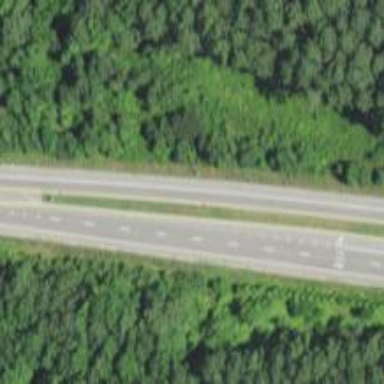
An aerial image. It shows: Trunk highway with expressway features.